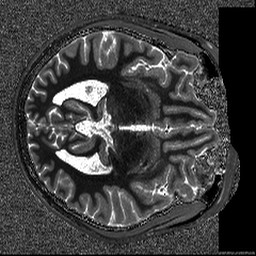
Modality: T1map
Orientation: axial
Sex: male